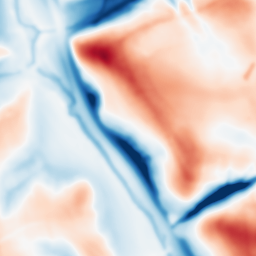
Category: multiscale
Decomposition family: dog_multiscale
Decomposition parameters: sigma_ratio: 1.6
n_scales: 5
base_sigma: 2
Upsampling method: quintic
Upsampling parameters: scale: 2
Upsampling scale: 2